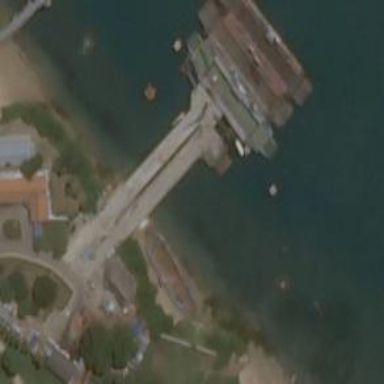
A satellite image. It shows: Man-made pier.